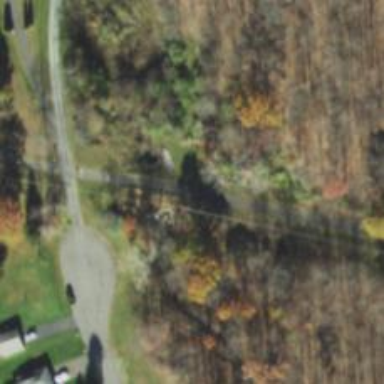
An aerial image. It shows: Asphalt path along abandoned railway.